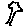
Label: tree